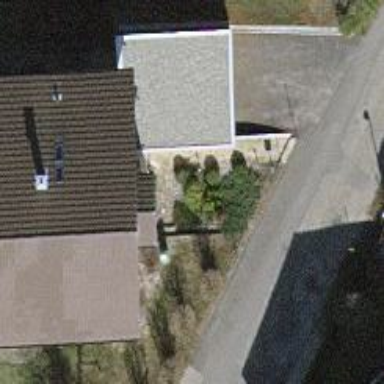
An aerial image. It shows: Detached building with gabled roof.